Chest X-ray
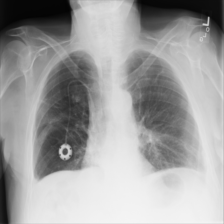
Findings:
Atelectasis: positive
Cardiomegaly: negative
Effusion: positive
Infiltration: negative
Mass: negative
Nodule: negative
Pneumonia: negative
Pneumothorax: negative
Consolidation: negative
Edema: negative
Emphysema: negative
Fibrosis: negative
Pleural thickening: negative
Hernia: negative